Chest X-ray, PA view. Patient: 63 years old, sex M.
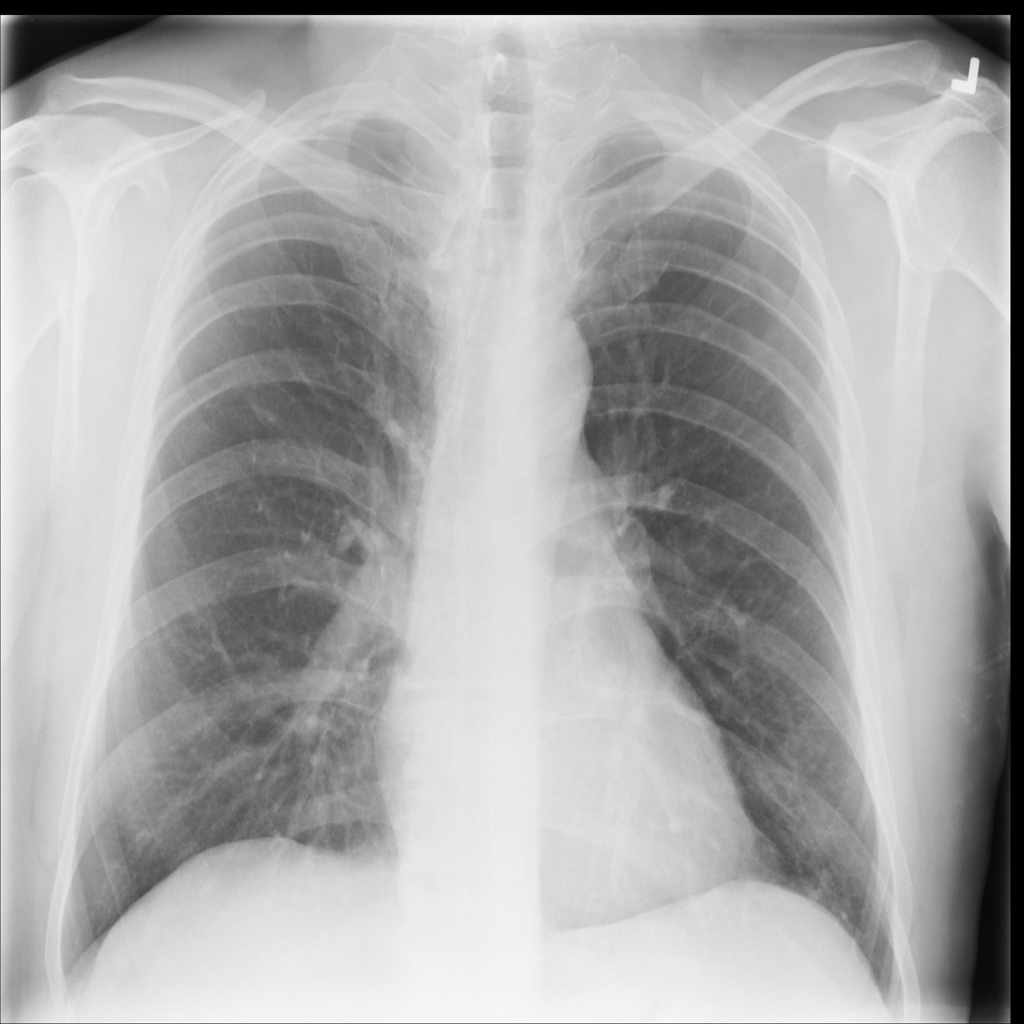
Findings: No Finding